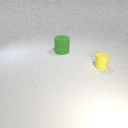
large green rubber cylinder to the left of small yellow rubber cylinder